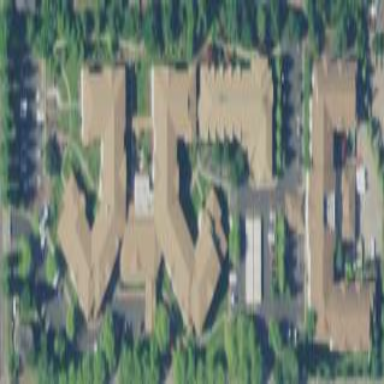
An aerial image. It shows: Nursing home.